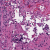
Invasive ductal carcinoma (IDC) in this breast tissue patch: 1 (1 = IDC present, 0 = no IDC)